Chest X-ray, PA view. Patient: 50 years old, sex M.
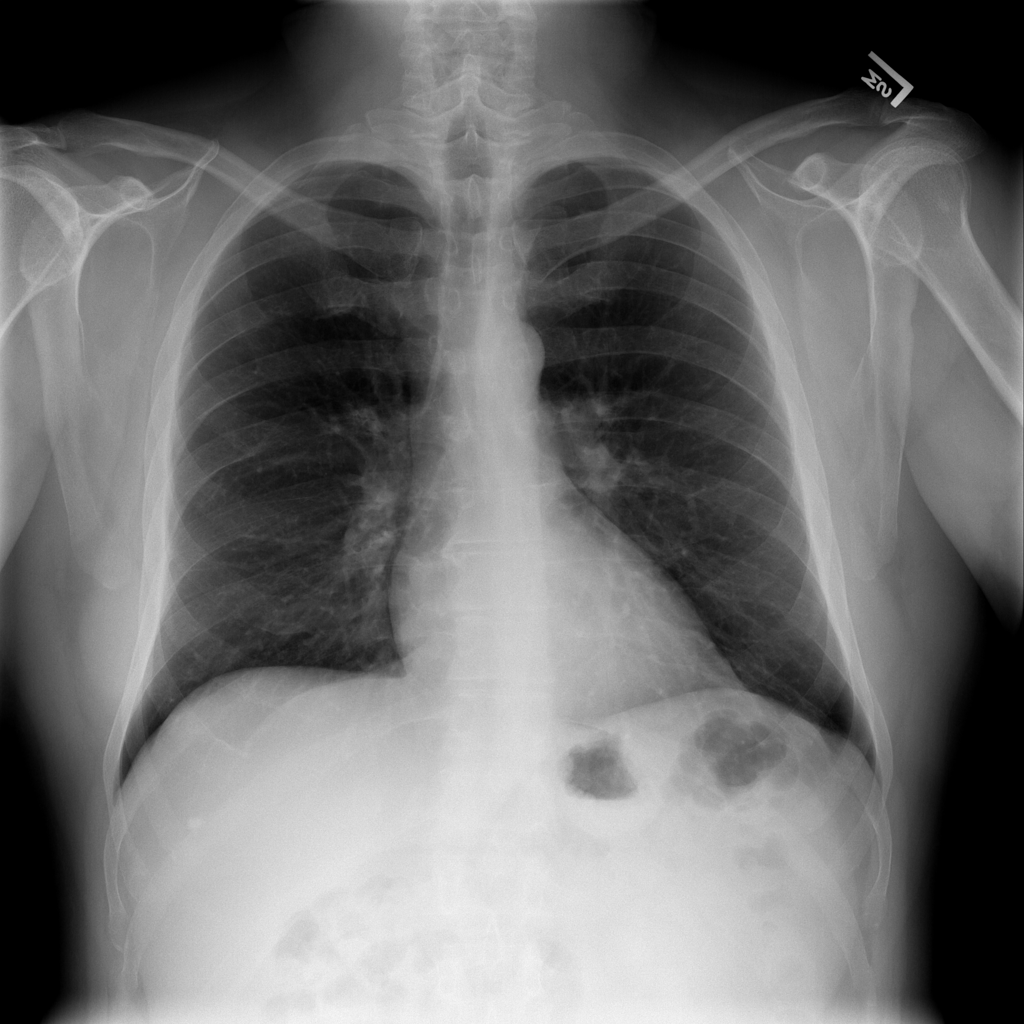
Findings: No Finding